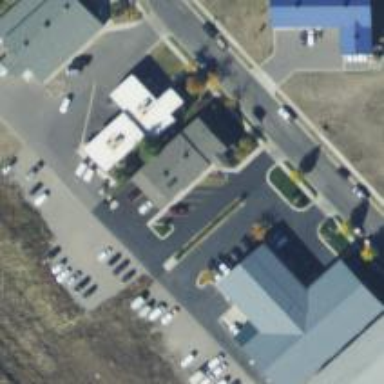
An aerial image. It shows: Veterinary facility.